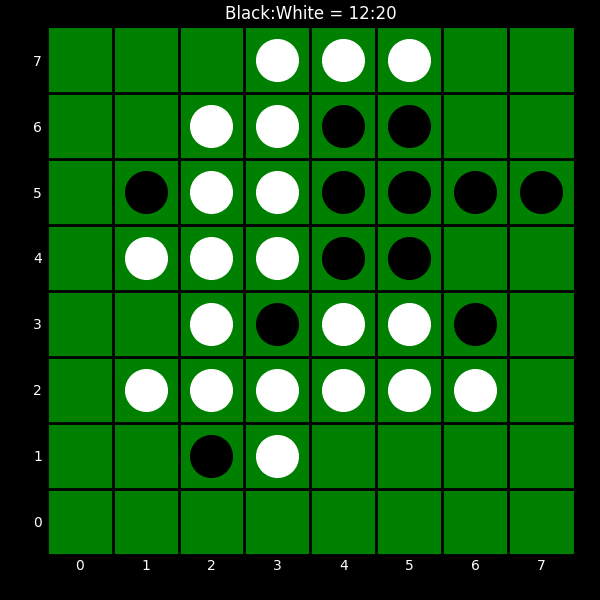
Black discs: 12
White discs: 20